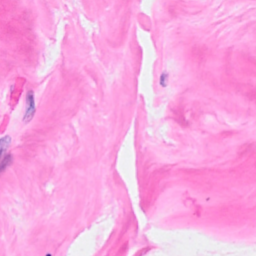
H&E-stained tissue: Breast